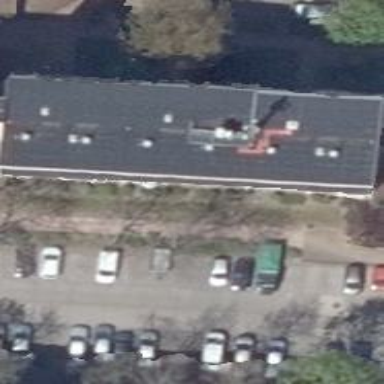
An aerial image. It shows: Antenna.